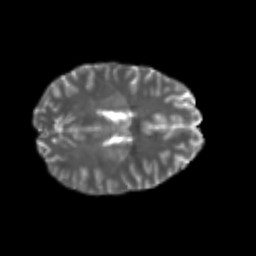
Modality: T2w
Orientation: axial
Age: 22
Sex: female
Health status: healthy
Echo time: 0.074 s